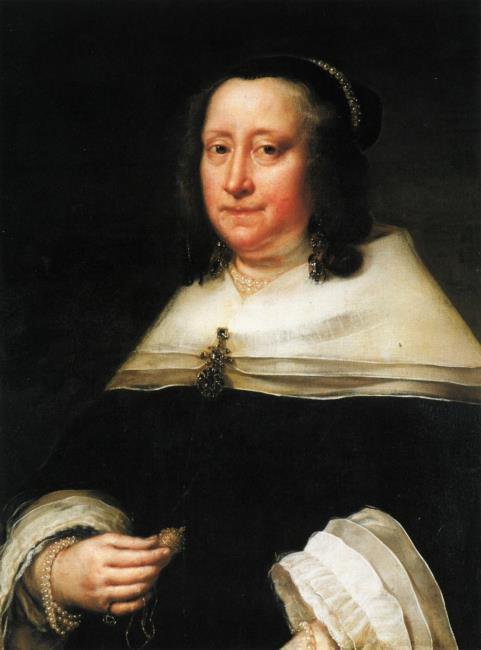
Title: Portrait of a woman
Artist: Jürgen Ovens
Earliest date: 1651
Latest date: 1651
Genre: painting
Iconography: Pomander
Keywords: woman's portrait, half-length, head to the left, body facing left, facing front, chignon with drooping hair, pleated collar (lijstje check), pendant earring, brooch, pearl necklace, pomander